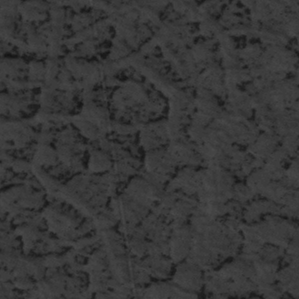
Label: frost